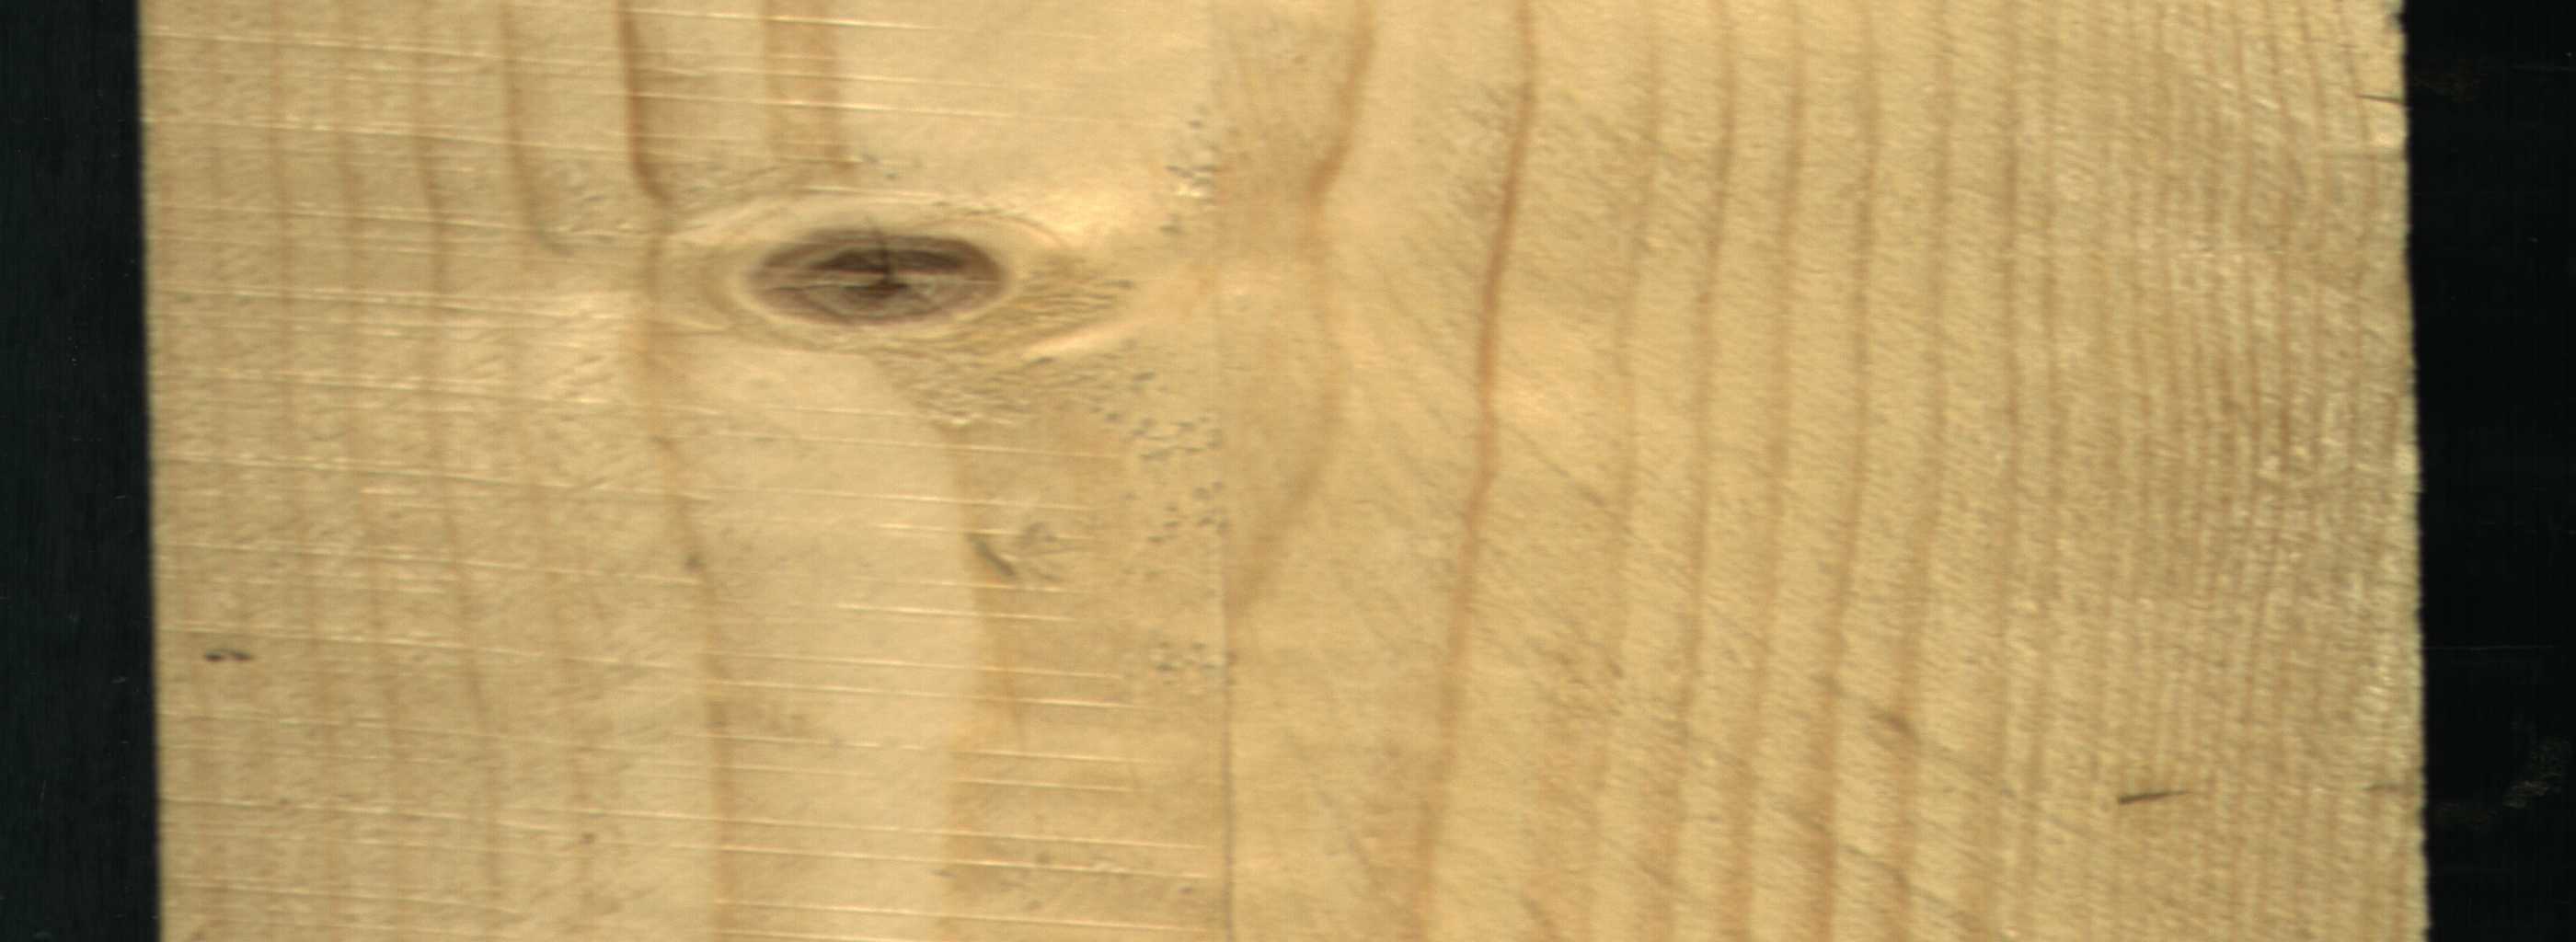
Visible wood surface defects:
knot_with_crack